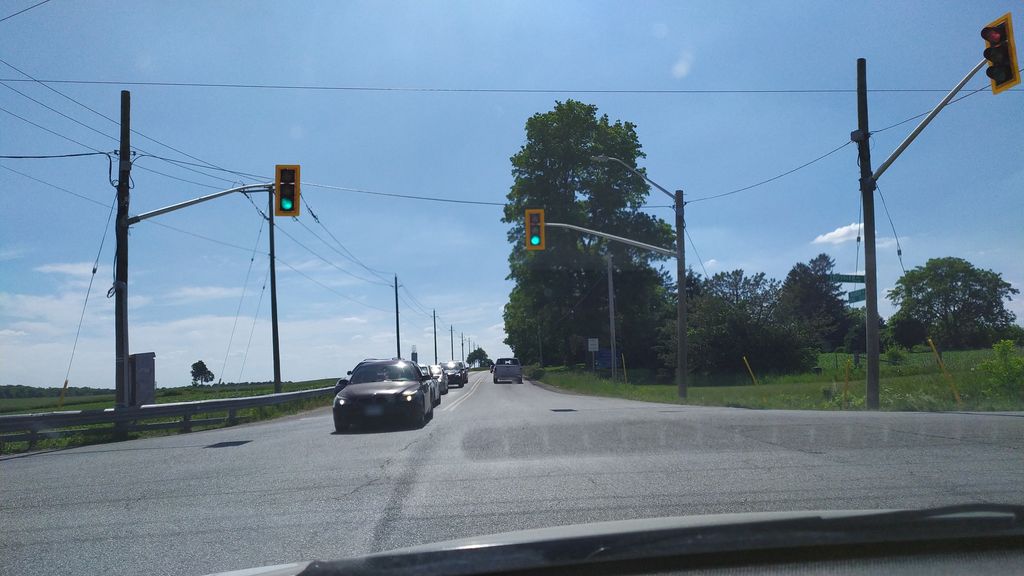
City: kitchener-waterloo